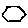
Label: hexagon